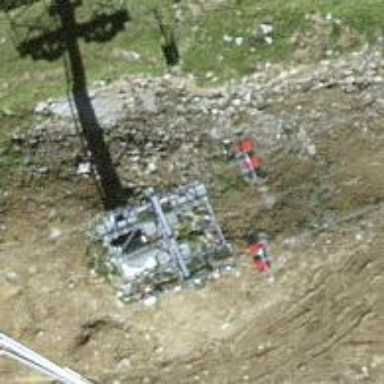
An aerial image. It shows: Pylon for aerialway.